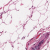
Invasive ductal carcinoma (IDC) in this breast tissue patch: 0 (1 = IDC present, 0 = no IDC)